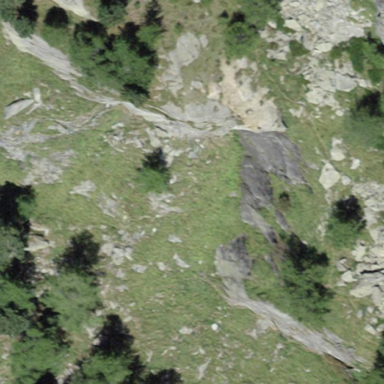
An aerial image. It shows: Landscape of bare rock.